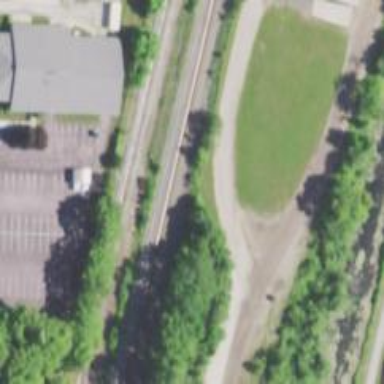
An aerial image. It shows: Railway service station.